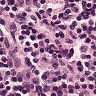
Metastatic tissue present: no